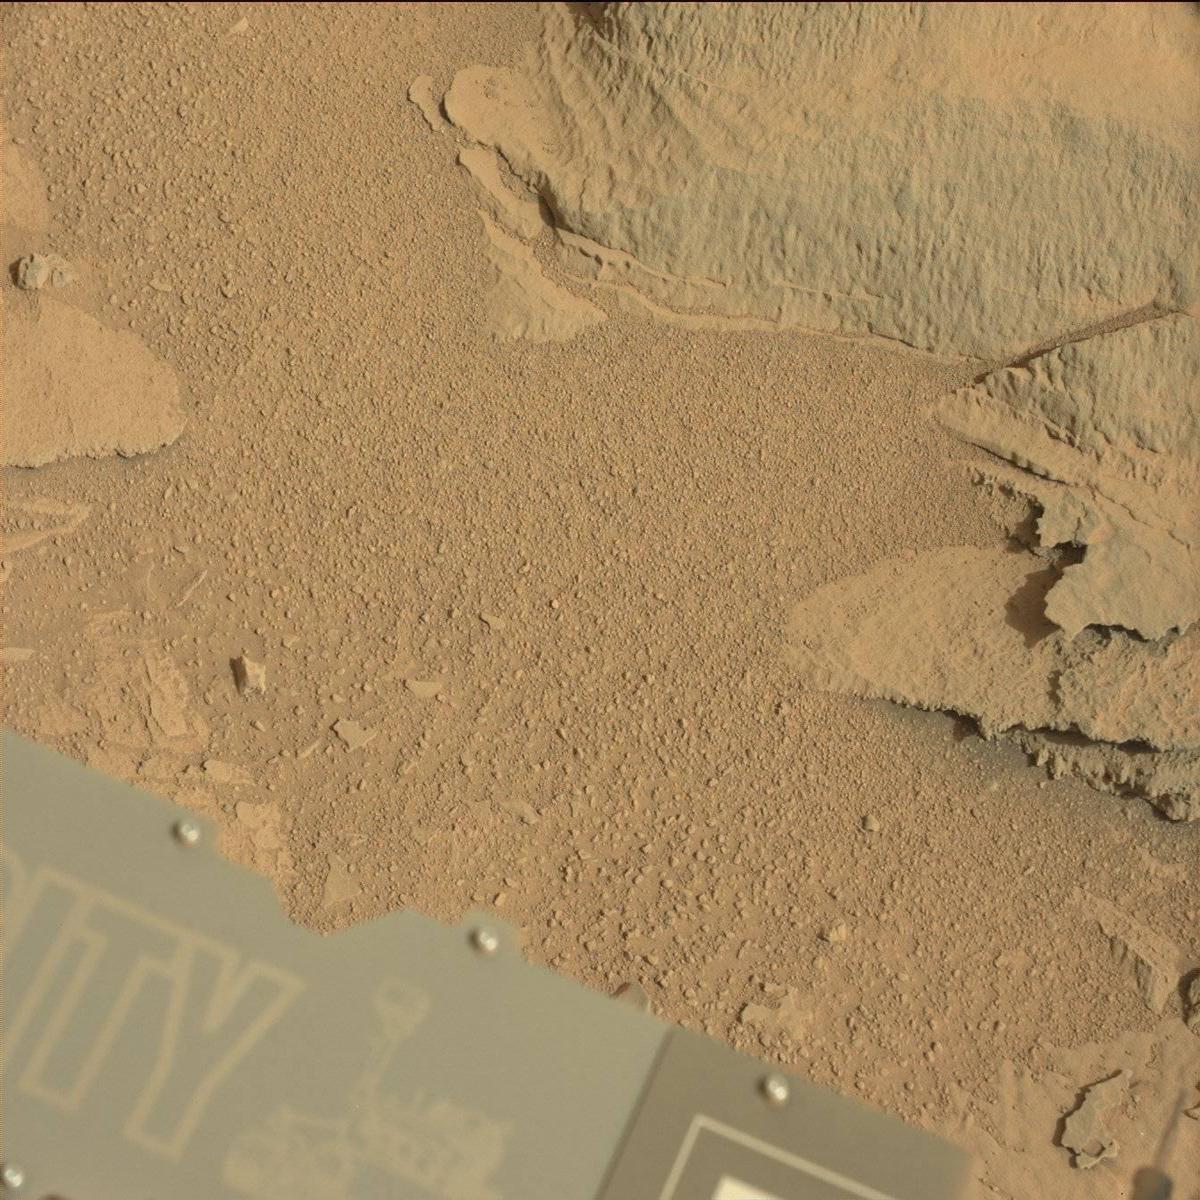
Terrain classes present: Bedrock, Rock, Rover, Sand / Soil